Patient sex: M
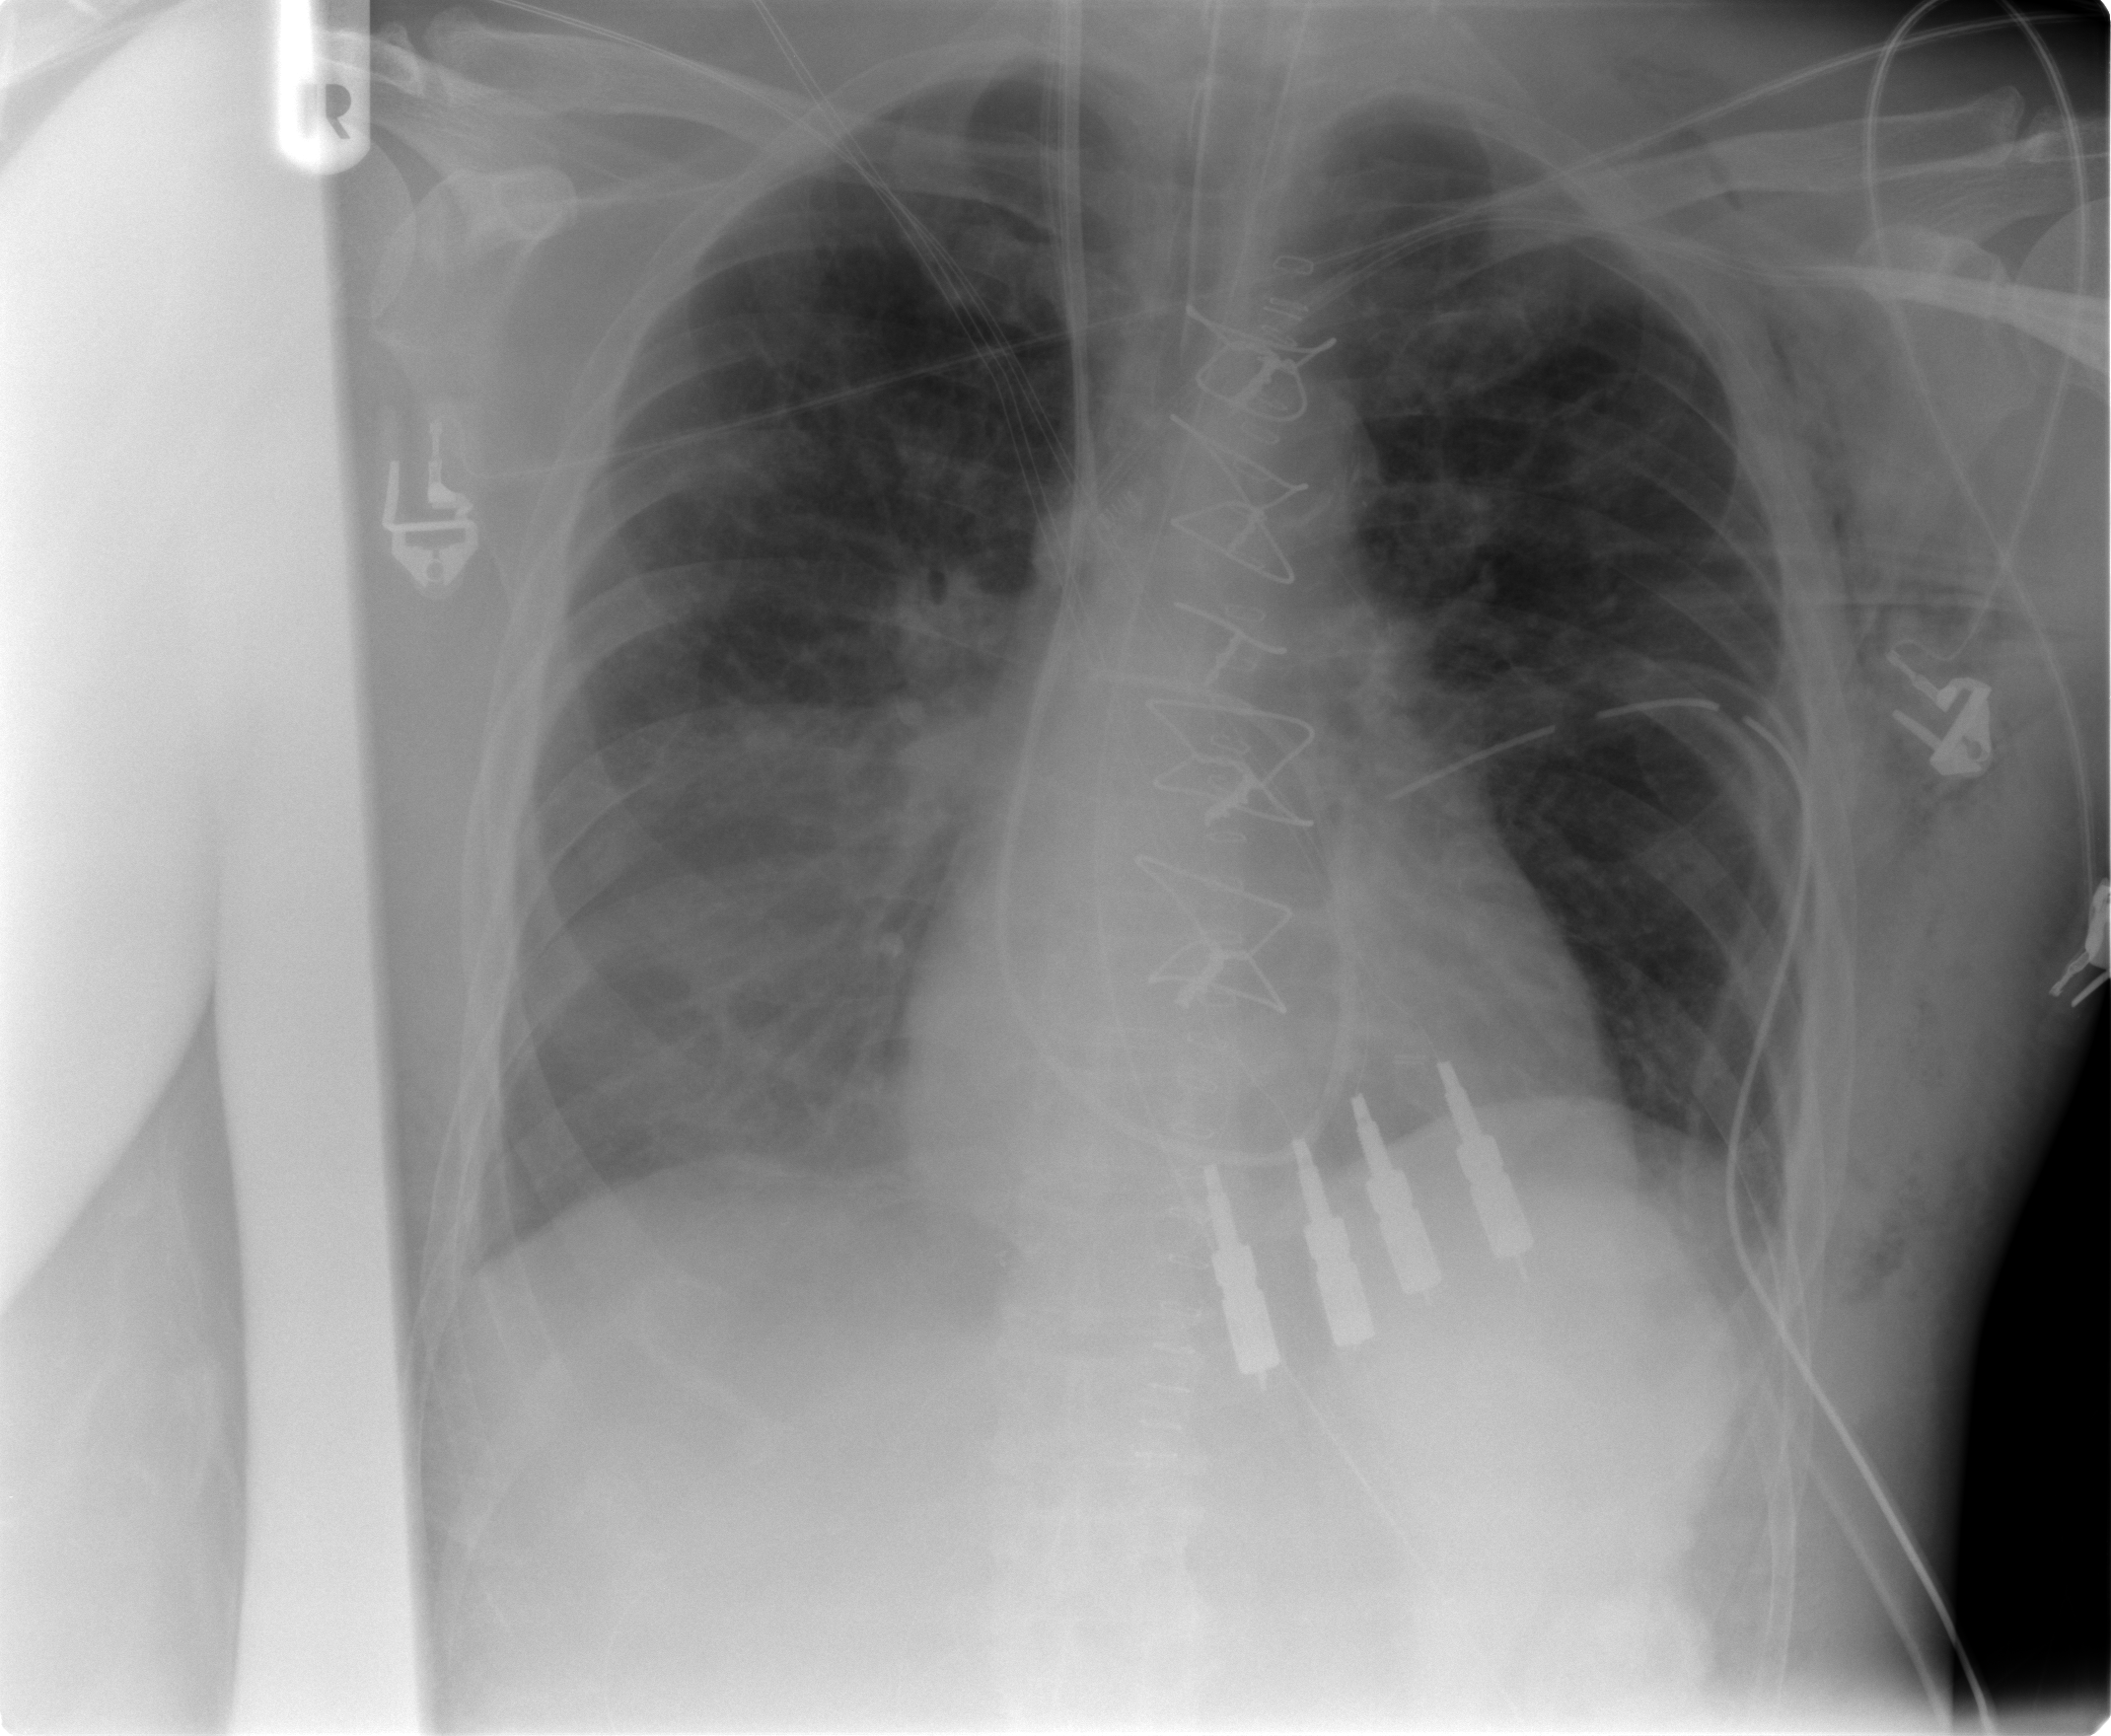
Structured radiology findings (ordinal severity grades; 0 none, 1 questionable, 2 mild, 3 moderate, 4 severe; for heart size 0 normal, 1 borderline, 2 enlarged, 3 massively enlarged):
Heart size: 2
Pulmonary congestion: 1
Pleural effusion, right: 2
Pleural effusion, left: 1
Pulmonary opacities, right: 0
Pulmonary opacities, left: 0
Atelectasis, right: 2
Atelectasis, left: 0